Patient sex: F
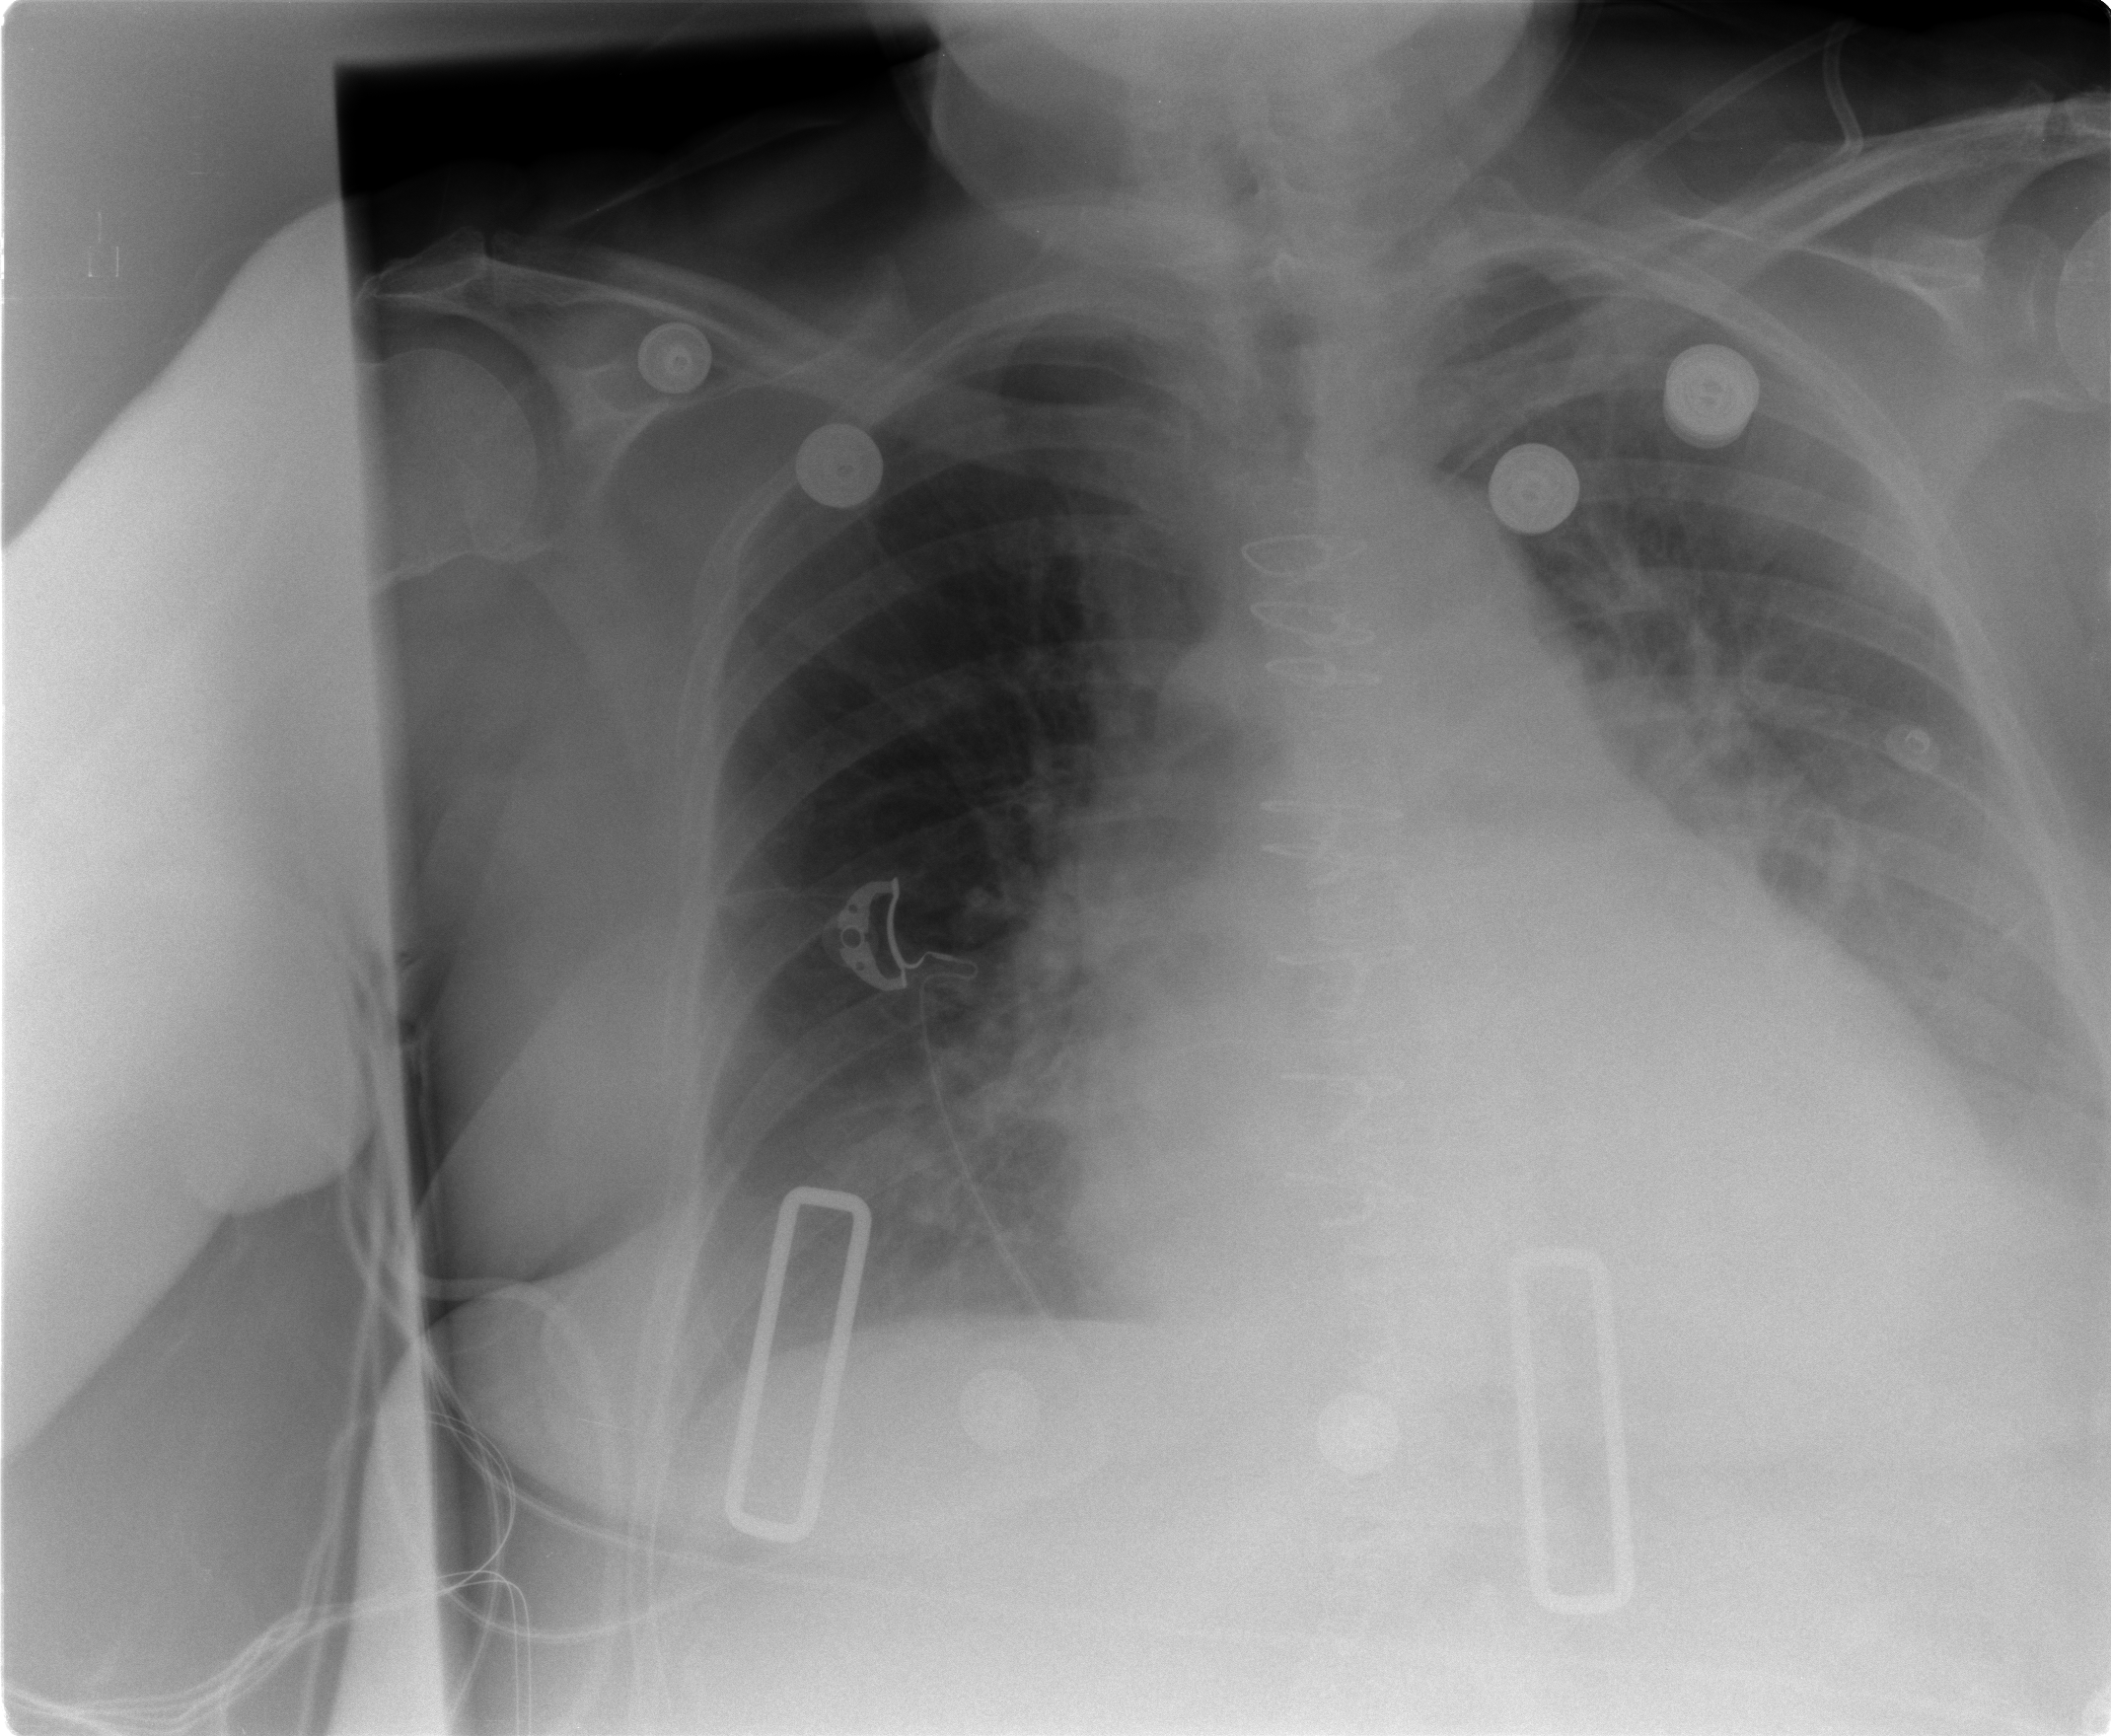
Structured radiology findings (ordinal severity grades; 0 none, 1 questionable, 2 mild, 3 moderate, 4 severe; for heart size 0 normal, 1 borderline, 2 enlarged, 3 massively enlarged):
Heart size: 2
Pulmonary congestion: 2
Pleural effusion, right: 0
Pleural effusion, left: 2
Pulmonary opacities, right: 0
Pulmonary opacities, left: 0
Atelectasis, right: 2
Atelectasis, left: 2